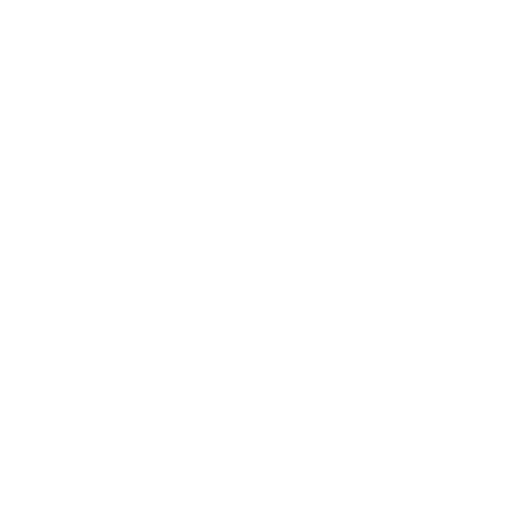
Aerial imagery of bar in Delaware named Fenwick Shoal containing only unknown